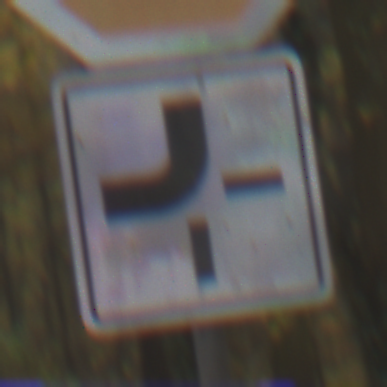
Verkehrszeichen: VerlaufVorfahrtsstrasse2
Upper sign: Stop
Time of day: MorningAfternoon
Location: Outdoor (Nature)
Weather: Overcast
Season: Autumn
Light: Natural